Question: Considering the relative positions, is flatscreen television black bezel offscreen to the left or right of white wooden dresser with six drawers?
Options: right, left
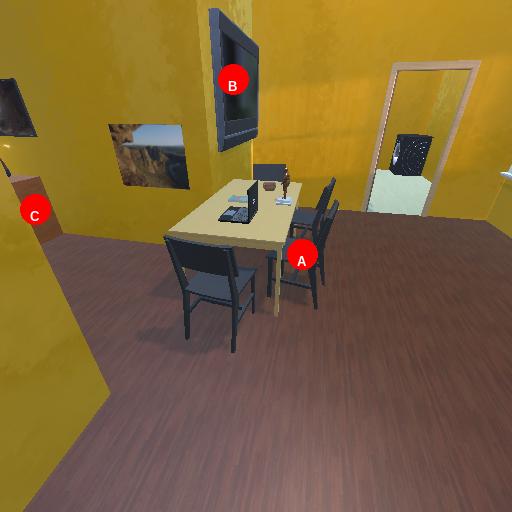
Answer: right